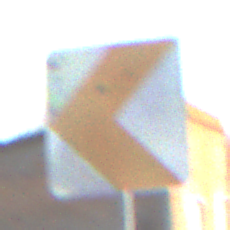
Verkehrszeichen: RichtungstafelnInKurvenKleinRechts
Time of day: MorningAfternoon
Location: Outdoor (Suburban)
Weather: PartlyCloudy
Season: NotSpecified
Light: Natural